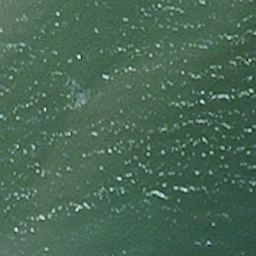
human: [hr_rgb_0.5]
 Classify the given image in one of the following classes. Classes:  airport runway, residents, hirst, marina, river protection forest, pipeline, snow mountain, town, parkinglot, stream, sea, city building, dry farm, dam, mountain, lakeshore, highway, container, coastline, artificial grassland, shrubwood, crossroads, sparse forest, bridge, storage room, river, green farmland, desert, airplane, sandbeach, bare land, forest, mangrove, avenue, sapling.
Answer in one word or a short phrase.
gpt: sea